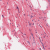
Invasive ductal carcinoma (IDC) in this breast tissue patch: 0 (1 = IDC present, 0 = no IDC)